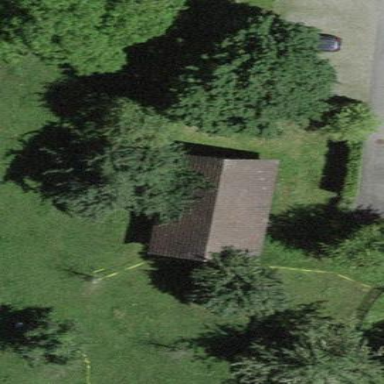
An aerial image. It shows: Rural barn.